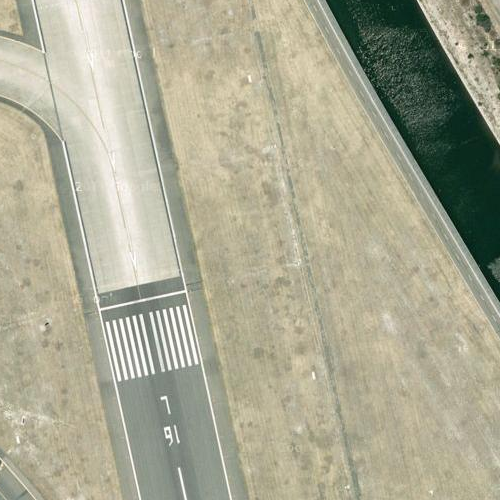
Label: sydney